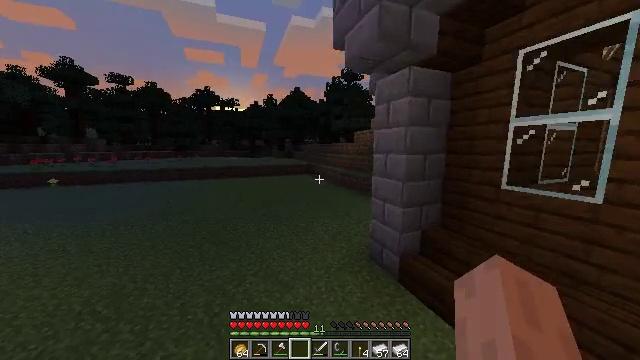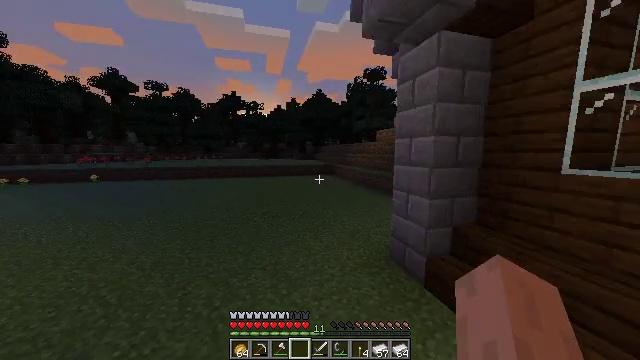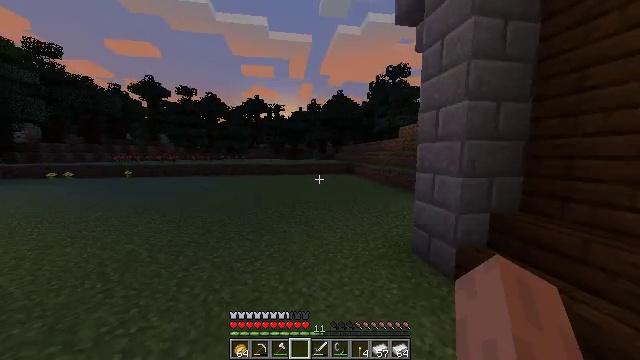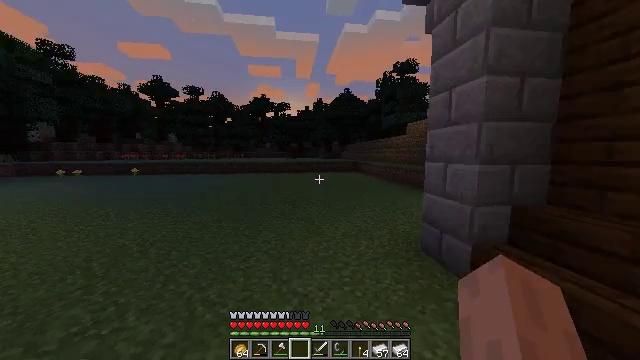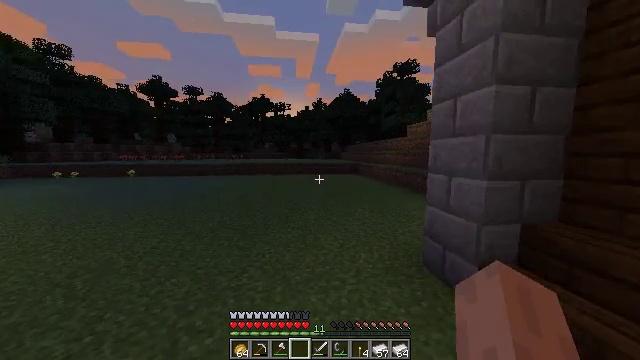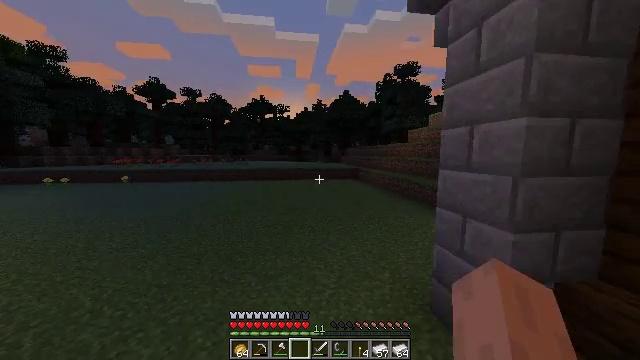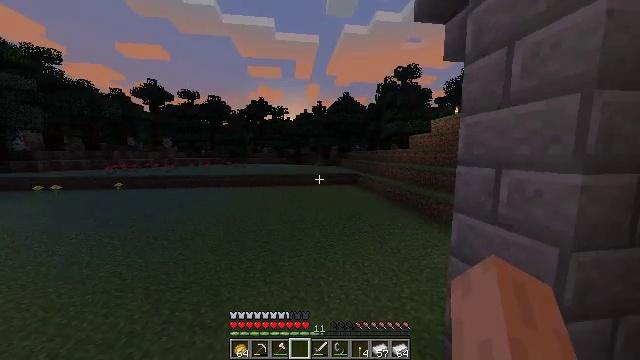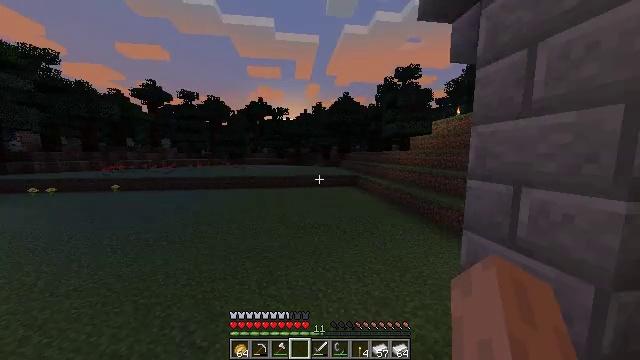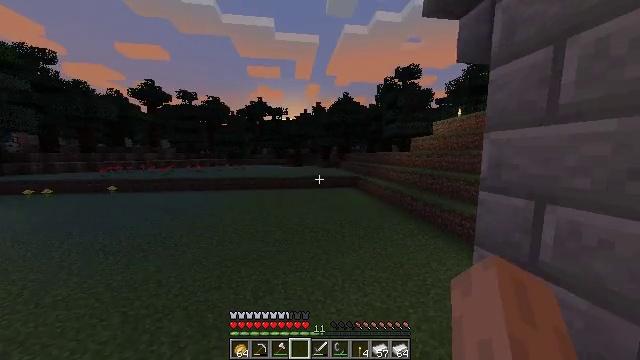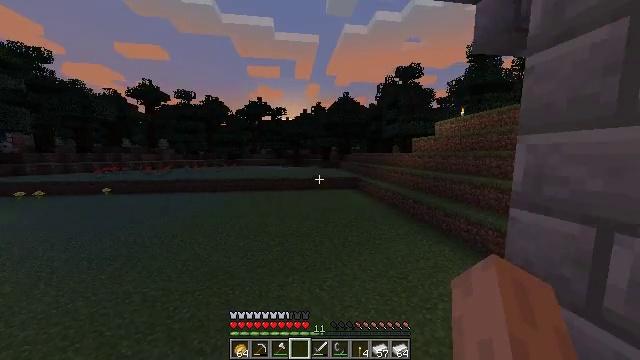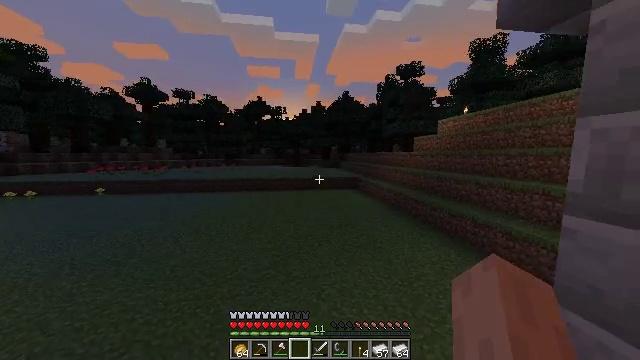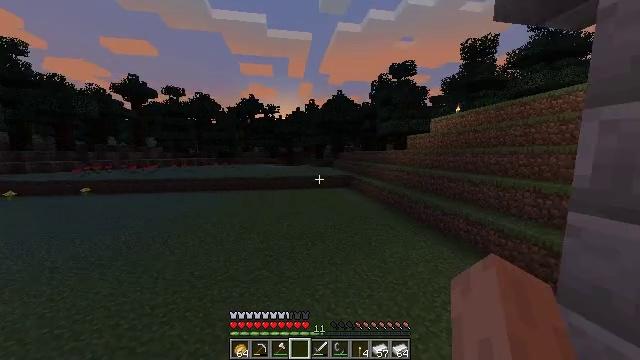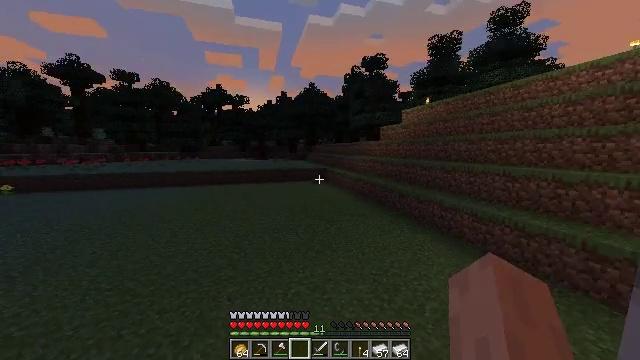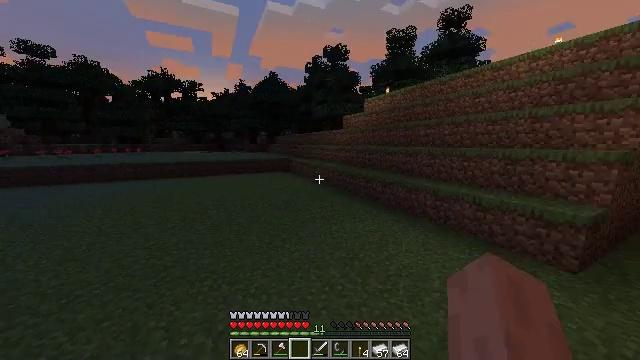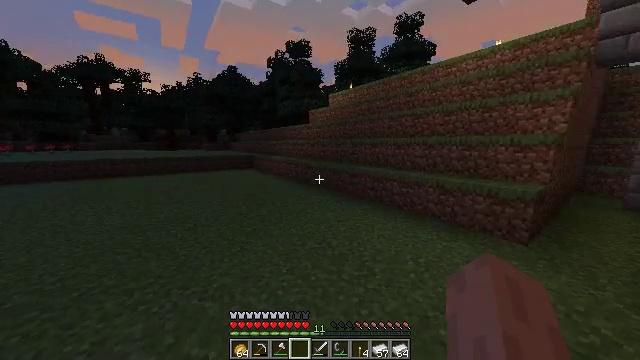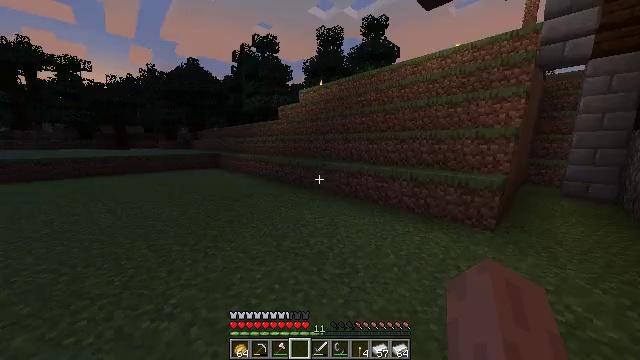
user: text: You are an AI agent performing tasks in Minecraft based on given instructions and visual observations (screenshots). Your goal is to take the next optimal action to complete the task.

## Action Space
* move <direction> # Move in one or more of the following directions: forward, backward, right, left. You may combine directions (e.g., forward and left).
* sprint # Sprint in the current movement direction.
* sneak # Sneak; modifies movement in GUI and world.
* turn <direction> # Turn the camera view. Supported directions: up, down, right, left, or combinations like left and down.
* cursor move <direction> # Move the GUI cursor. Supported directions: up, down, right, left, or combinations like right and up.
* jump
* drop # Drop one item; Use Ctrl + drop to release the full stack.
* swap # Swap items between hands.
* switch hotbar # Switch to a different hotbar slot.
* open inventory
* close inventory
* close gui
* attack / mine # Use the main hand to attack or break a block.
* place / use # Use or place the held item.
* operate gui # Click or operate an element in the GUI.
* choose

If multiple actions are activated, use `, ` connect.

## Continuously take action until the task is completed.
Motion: motion action
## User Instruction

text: Mine dirt from the ground.
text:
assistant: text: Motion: move forward, turn left and up, jump
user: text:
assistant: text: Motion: move forward, sprint, turn left, jump
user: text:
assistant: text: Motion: move forward, sprint, turn left, jump
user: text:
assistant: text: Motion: move forward, sprint, jump
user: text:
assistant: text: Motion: move forward, sprint, jump
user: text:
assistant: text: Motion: move forward, sprint, jump
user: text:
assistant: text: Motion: move forward, jump
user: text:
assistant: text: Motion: move forward, jump
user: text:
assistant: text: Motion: move forward, jump
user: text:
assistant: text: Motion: move forward, jump
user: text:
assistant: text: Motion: move forward, turn right, jump
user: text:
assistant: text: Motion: move forward, turn right and down, jump
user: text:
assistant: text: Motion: move forward, turn right and down, jump
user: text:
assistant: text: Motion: move forward, turn right, jump
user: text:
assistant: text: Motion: move forward, sprint, turn right, jump
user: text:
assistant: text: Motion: move forward, sprint, turn right, jump
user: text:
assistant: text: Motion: move forward, sprint, turn right, jump
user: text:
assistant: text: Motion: move forward, sprint, turn right and up, jump
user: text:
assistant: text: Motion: move forward, sprint, turn right and up, jump
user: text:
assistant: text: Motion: move forward, turn right, jump
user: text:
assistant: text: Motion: move forward, jump
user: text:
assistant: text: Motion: move forward, jump
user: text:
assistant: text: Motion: move forward, turn right, jump
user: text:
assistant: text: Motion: move forward, turn right, jump
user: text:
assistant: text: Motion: move forward, jump
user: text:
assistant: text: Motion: move forward, jump
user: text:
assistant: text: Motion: move forward, turn right, jump
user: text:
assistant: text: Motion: move forward, sprint, turn right and up, jump
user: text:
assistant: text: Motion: move forward, sprint, turn right and up, jump
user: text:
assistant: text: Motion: move forward, sprint, turn right, jump